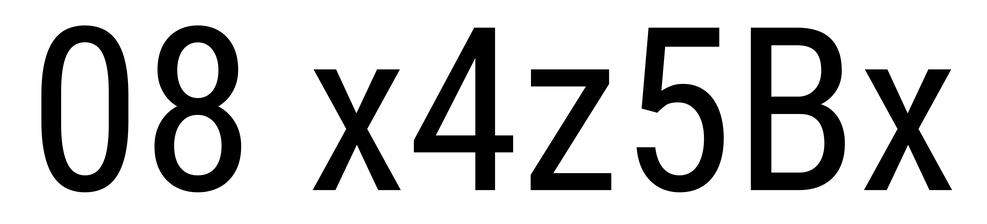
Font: Roboto_Condensed_Regular